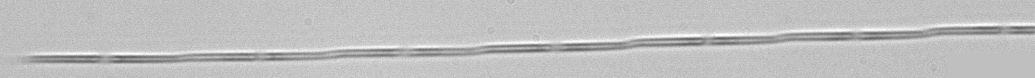
Label: Pseudo-nitzschia